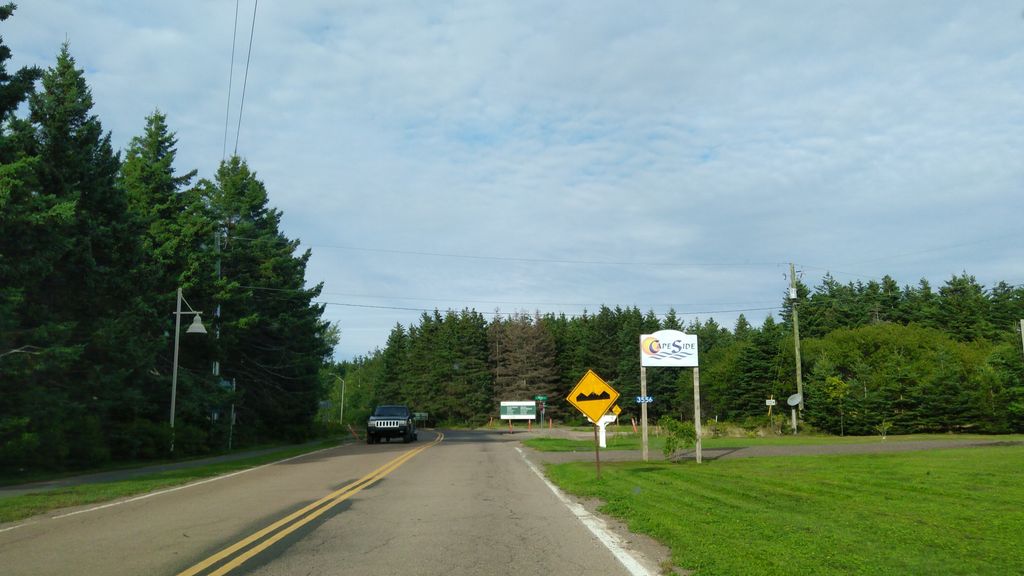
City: charlottetown